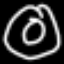
Label: donut